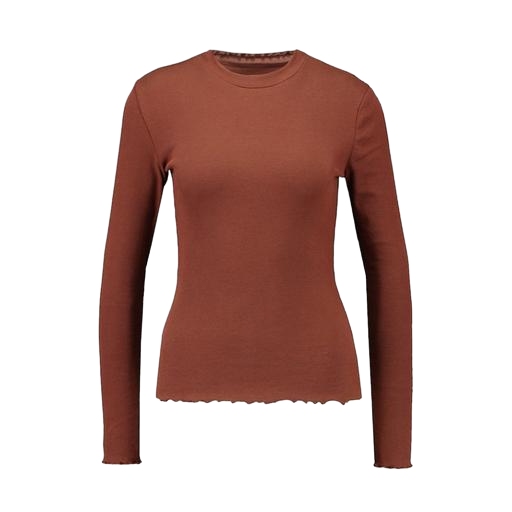
brown women's ribbed long sleeve jersey t-shirt, multicolor vero moda rust high neck blouse, high-neck ribbed-jersey t-shirt, white background